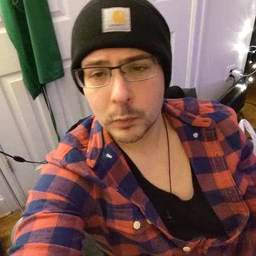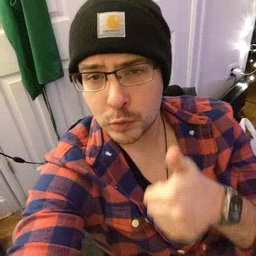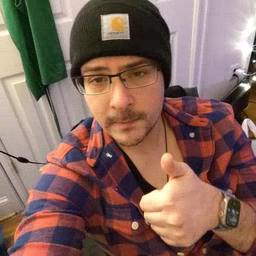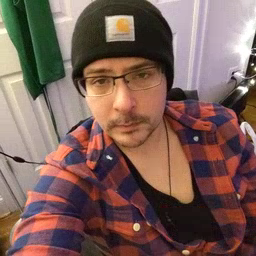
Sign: yourself